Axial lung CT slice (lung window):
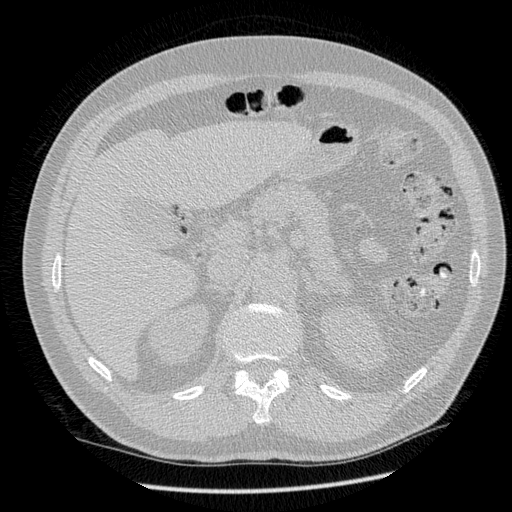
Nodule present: no